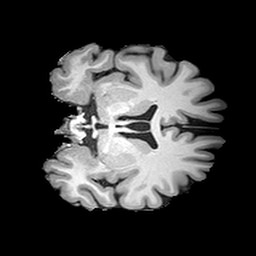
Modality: T1w
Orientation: coronal
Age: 25
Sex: male
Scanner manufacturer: siemens
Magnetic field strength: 3 T
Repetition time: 2 s
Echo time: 0.0024 s